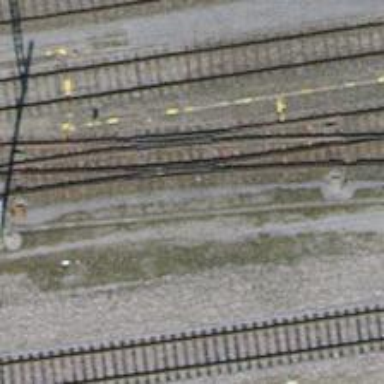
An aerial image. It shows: Single railway track with electrified contact line.